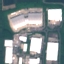
Label: Industrial